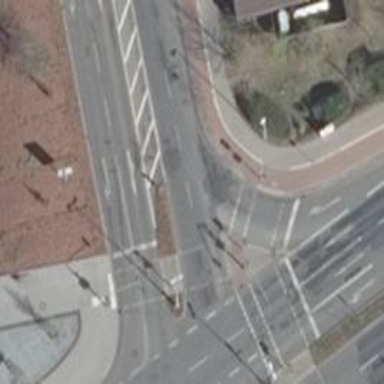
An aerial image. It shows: Road crossing with traffic signals.